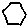
Label: hexagon